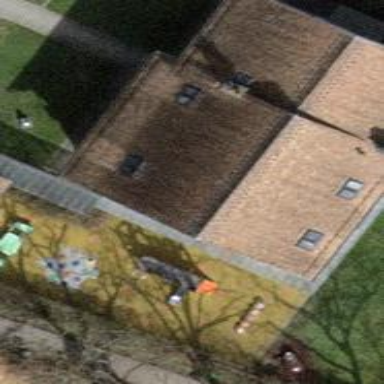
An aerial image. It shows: Kindergarten.